Brain MRI, t2w sequence, axial 2D slice.
Patient: age 28, sex F, weight 95 kg, height 1.95 m
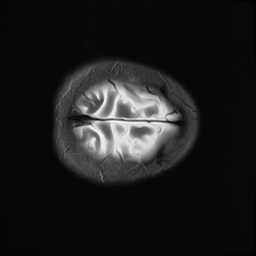